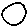
Label: circle